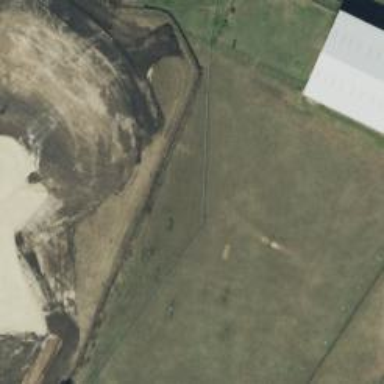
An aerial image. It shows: Equestrian sport is being practiced.